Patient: sex M, age 60
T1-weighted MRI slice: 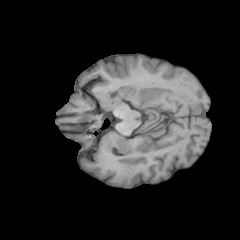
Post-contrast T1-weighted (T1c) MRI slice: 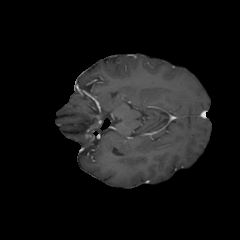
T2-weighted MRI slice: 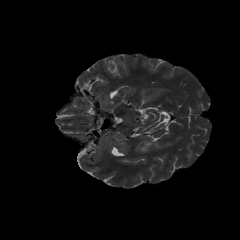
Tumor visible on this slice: no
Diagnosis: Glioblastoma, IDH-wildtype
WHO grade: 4